Question:
'''
SELECT *
FROM manage_model
WHERE year_id IN(6)
AND make_id=1
'''
I tried this code. It is not working.
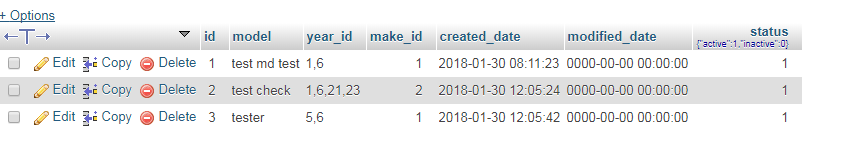
Answer: Try:
'''
SELECT * FROM manage_model where CONCAT(',',year_id,',') like '%,6,%' AND make_id=1
'''